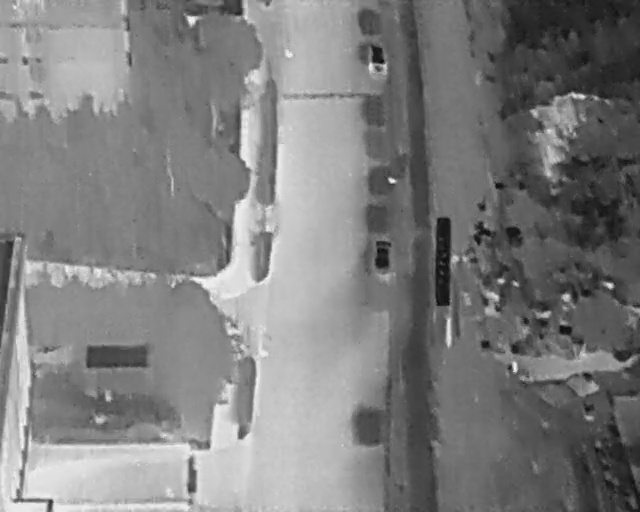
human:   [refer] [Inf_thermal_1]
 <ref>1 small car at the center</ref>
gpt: <box>[[57, 48, 62, 51, 2]]</box>